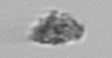
Label: detritus